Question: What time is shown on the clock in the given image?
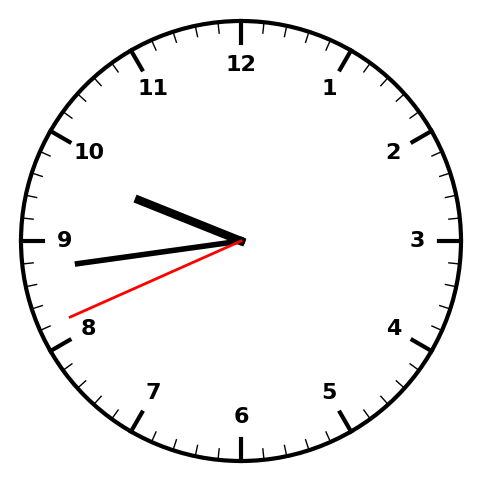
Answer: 09:43:41